Question: I am adding a functionality to my Android app with a WebView. The problem is, I removed the header and it succesfully disappeared, but when I see it from my smartphone (WebView) it is still there...
the website is <URL>
This is how it looks from my phone :S

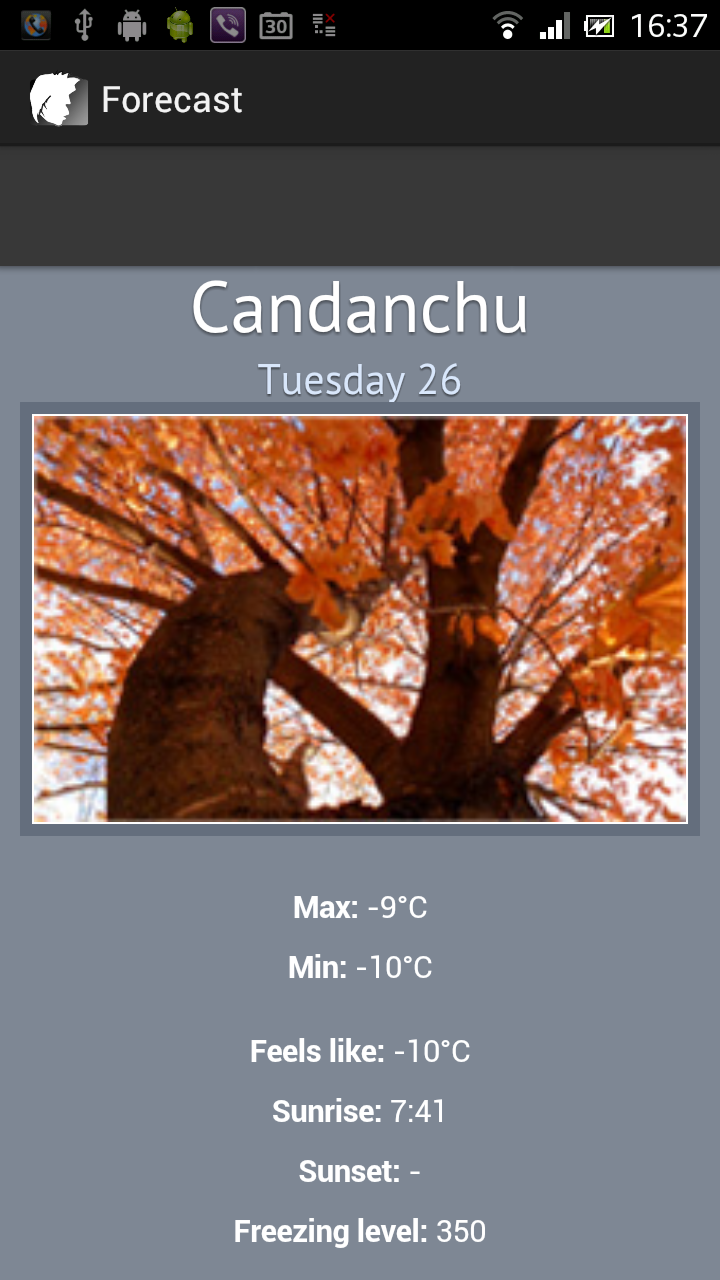
Answer: In fixed-navigation.css on line 17, you have:
'''
#content {
padding: 60px 0 0;
}
'''
The top padding is what you are seeing.
To debug such problems in the future, I would recommend using <URL>